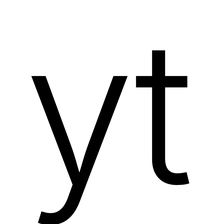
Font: Inter_Light